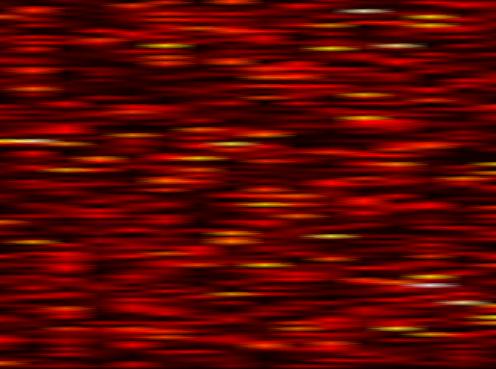
Label: UFMC